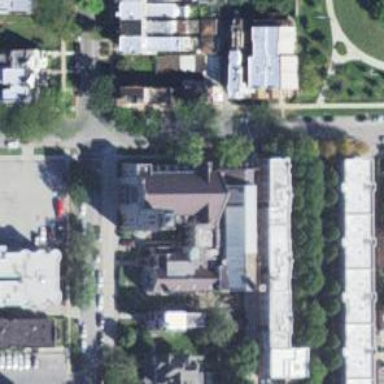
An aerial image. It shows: Beautiful church building.